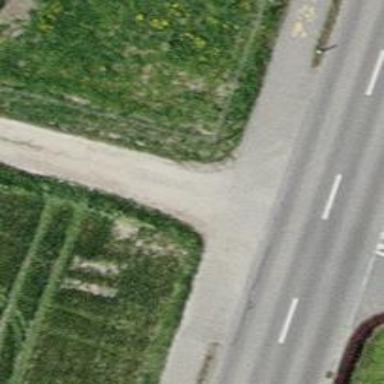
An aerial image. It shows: Asphalt cycleway.